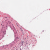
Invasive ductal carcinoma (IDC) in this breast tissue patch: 0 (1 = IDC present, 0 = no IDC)